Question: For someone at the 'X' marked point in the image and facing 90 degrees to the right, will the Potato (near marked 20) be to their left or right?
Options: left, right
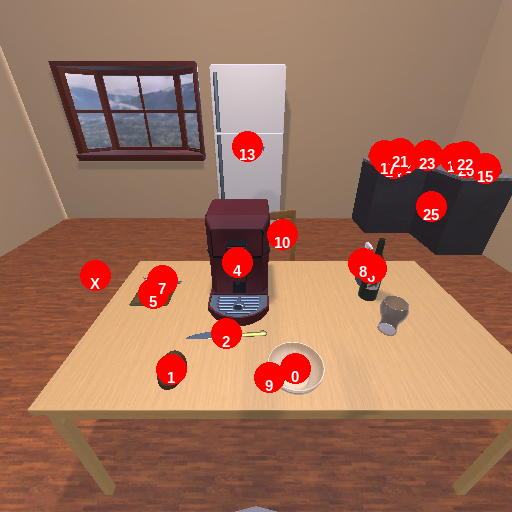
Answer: left